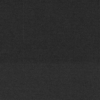
Label: dusty